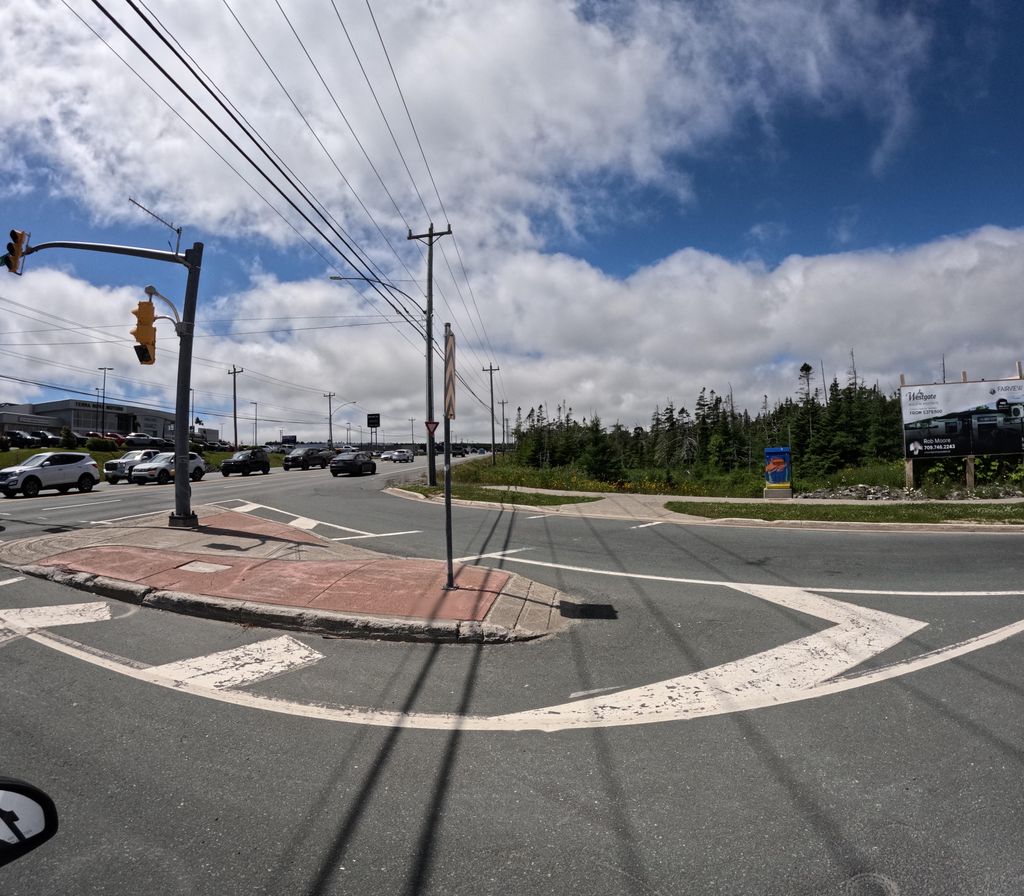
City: st_johns